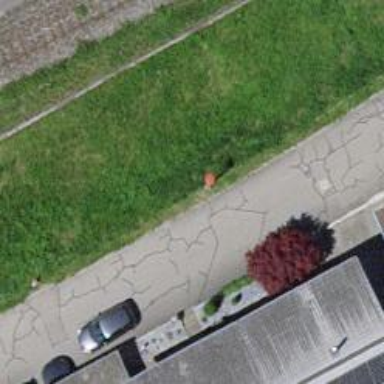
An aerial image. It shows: Residential road.